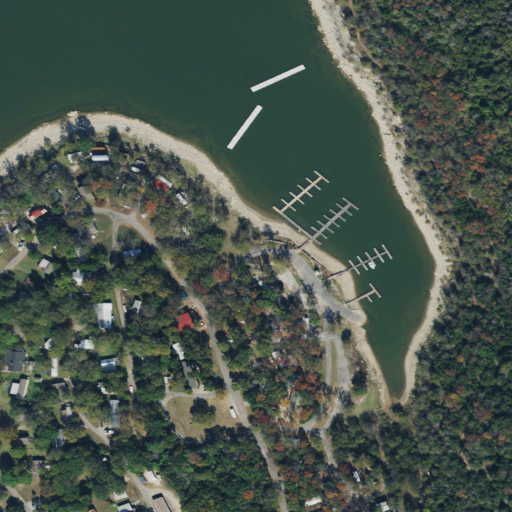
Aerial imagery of cape in Texas named Preston Point containing open water, evergreen forest, deciduous forest, low intensity development, open development, mixed forest, medium intensity development, herbaceous wetlands, and grassland